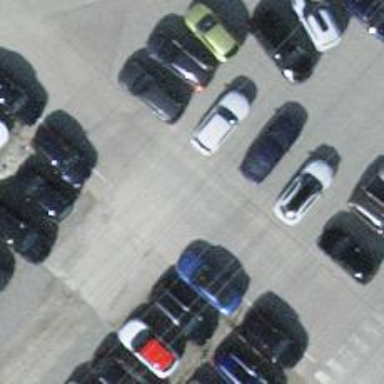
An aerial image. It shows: Parking aisle with pebblestone surface.